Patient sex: F
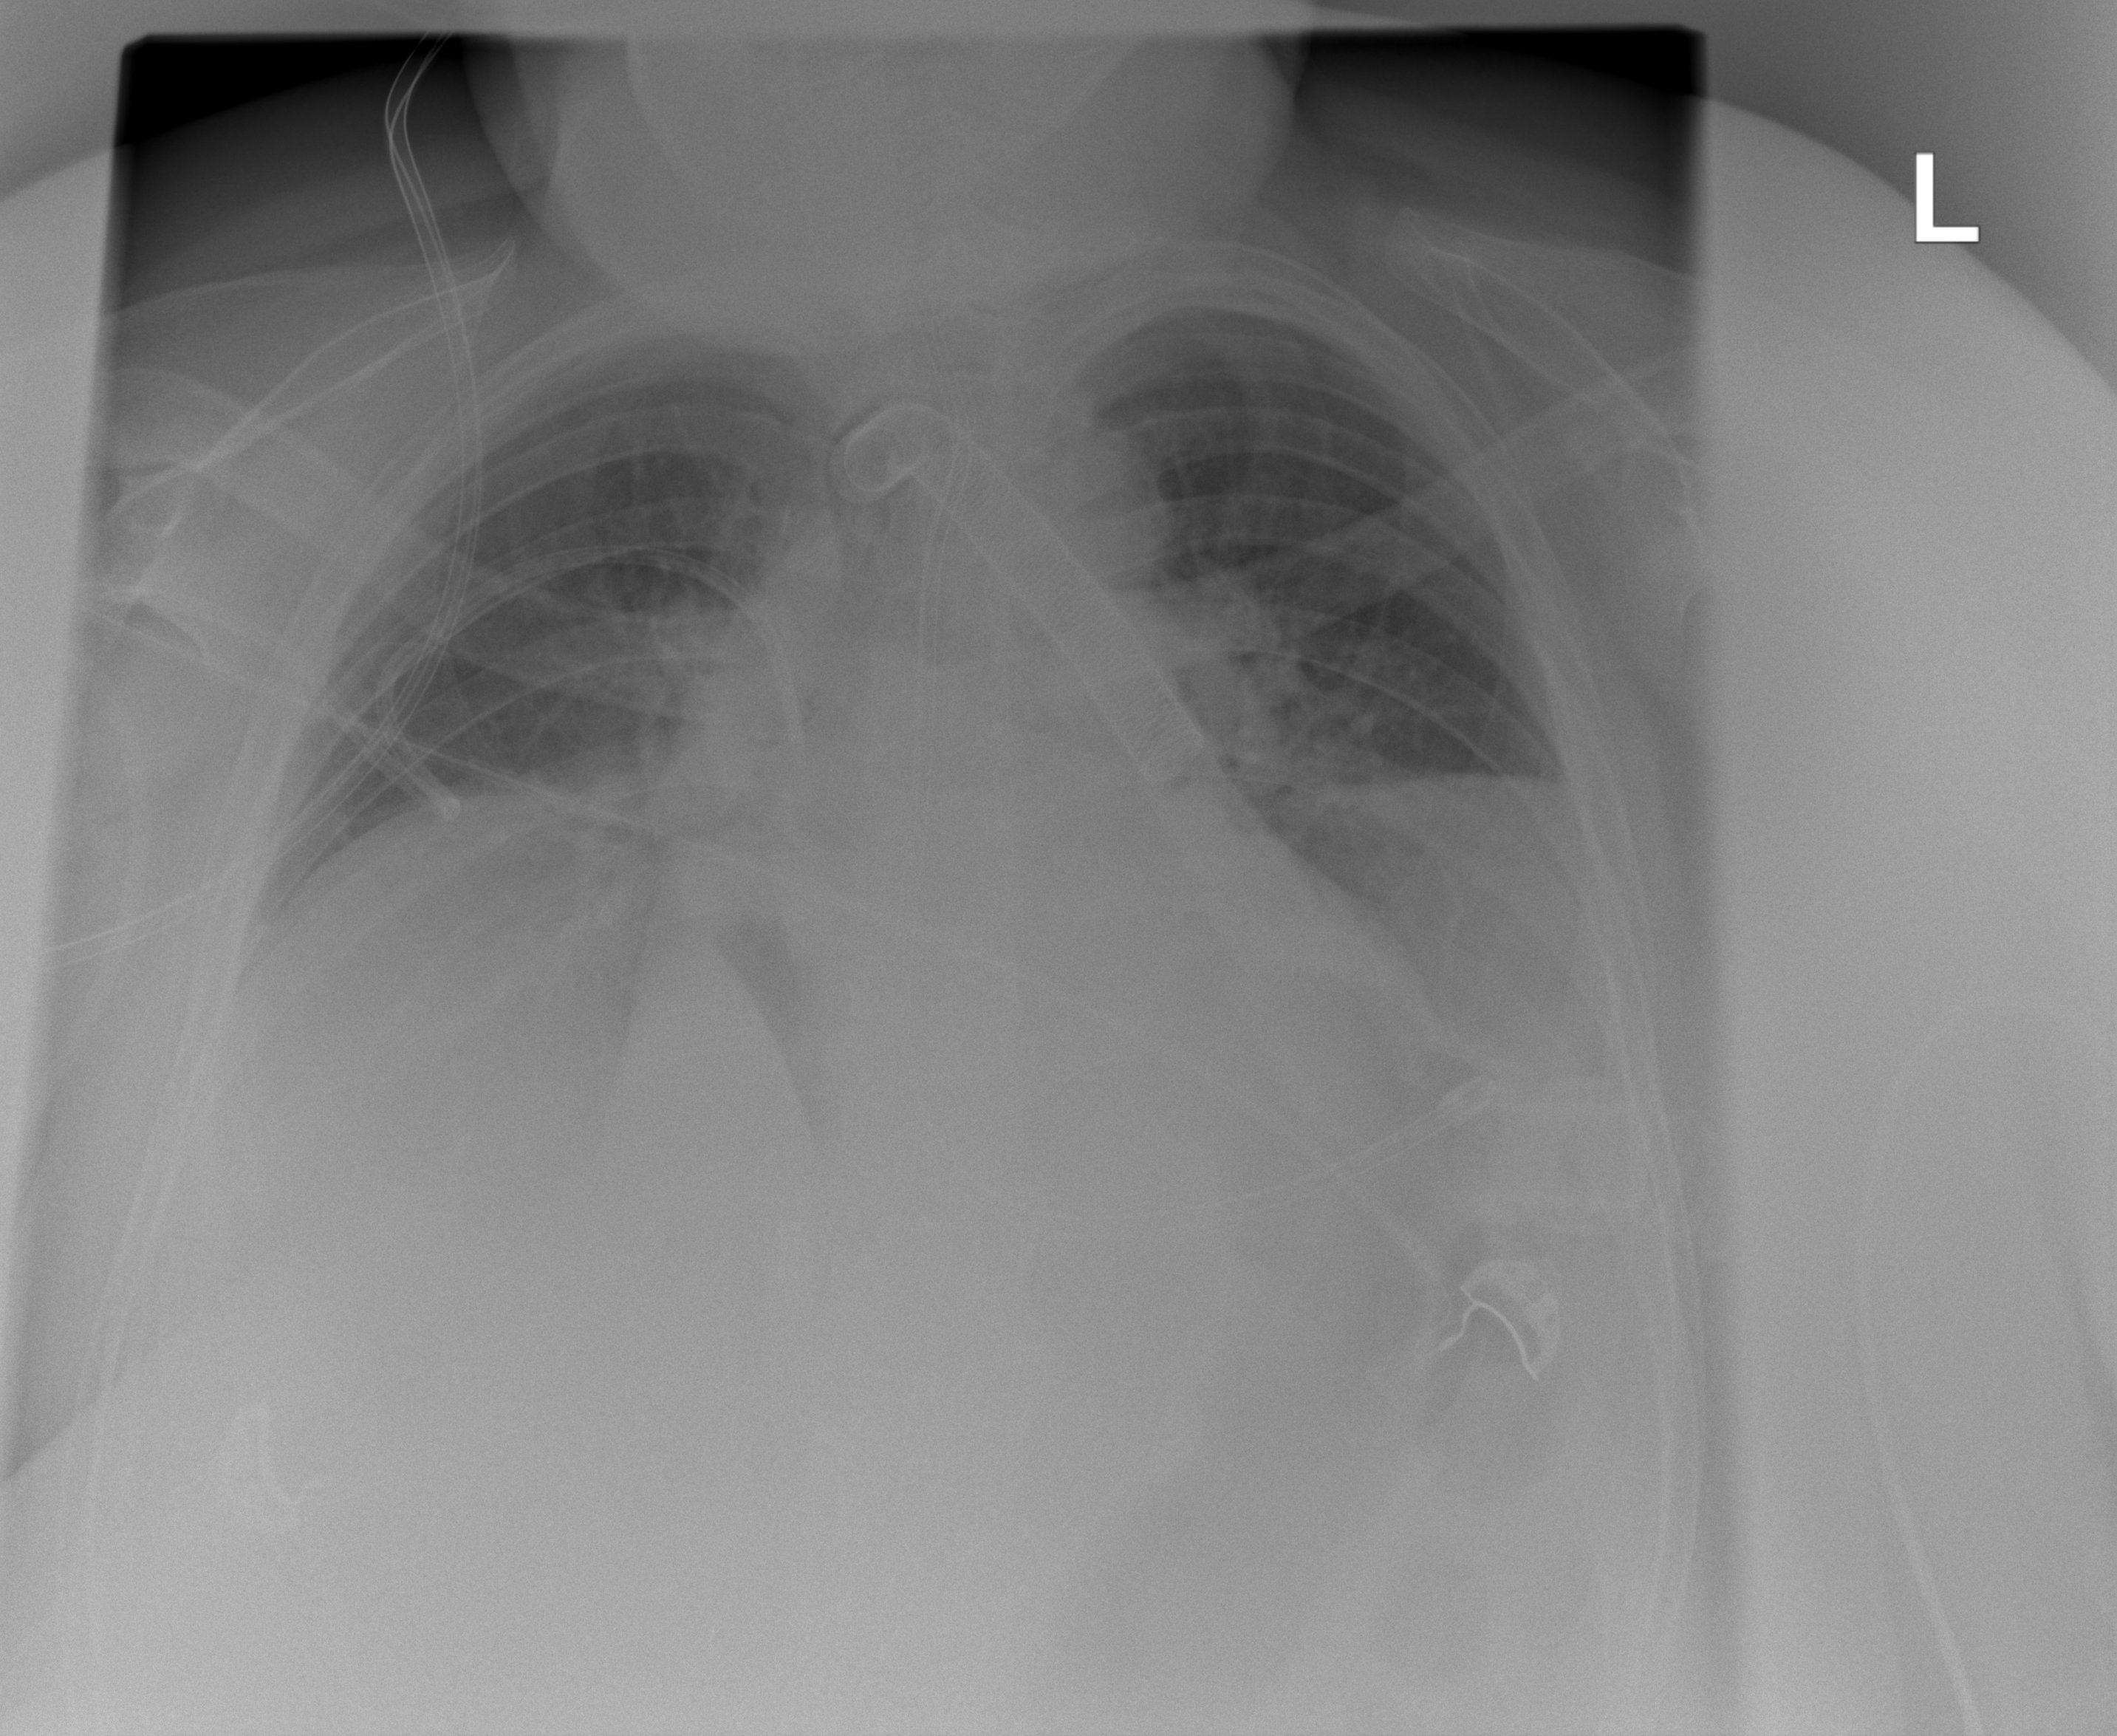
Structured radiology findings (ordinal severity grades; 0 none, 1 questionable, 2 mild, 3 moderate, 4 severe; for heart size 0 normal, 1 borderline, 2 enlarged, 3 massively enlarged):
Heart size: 2
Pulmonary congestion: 1
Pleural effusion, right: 0
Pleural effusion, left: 0
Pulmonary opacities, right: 0
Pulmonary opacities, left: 0
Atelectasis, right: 2
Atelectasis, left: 4